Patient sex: M
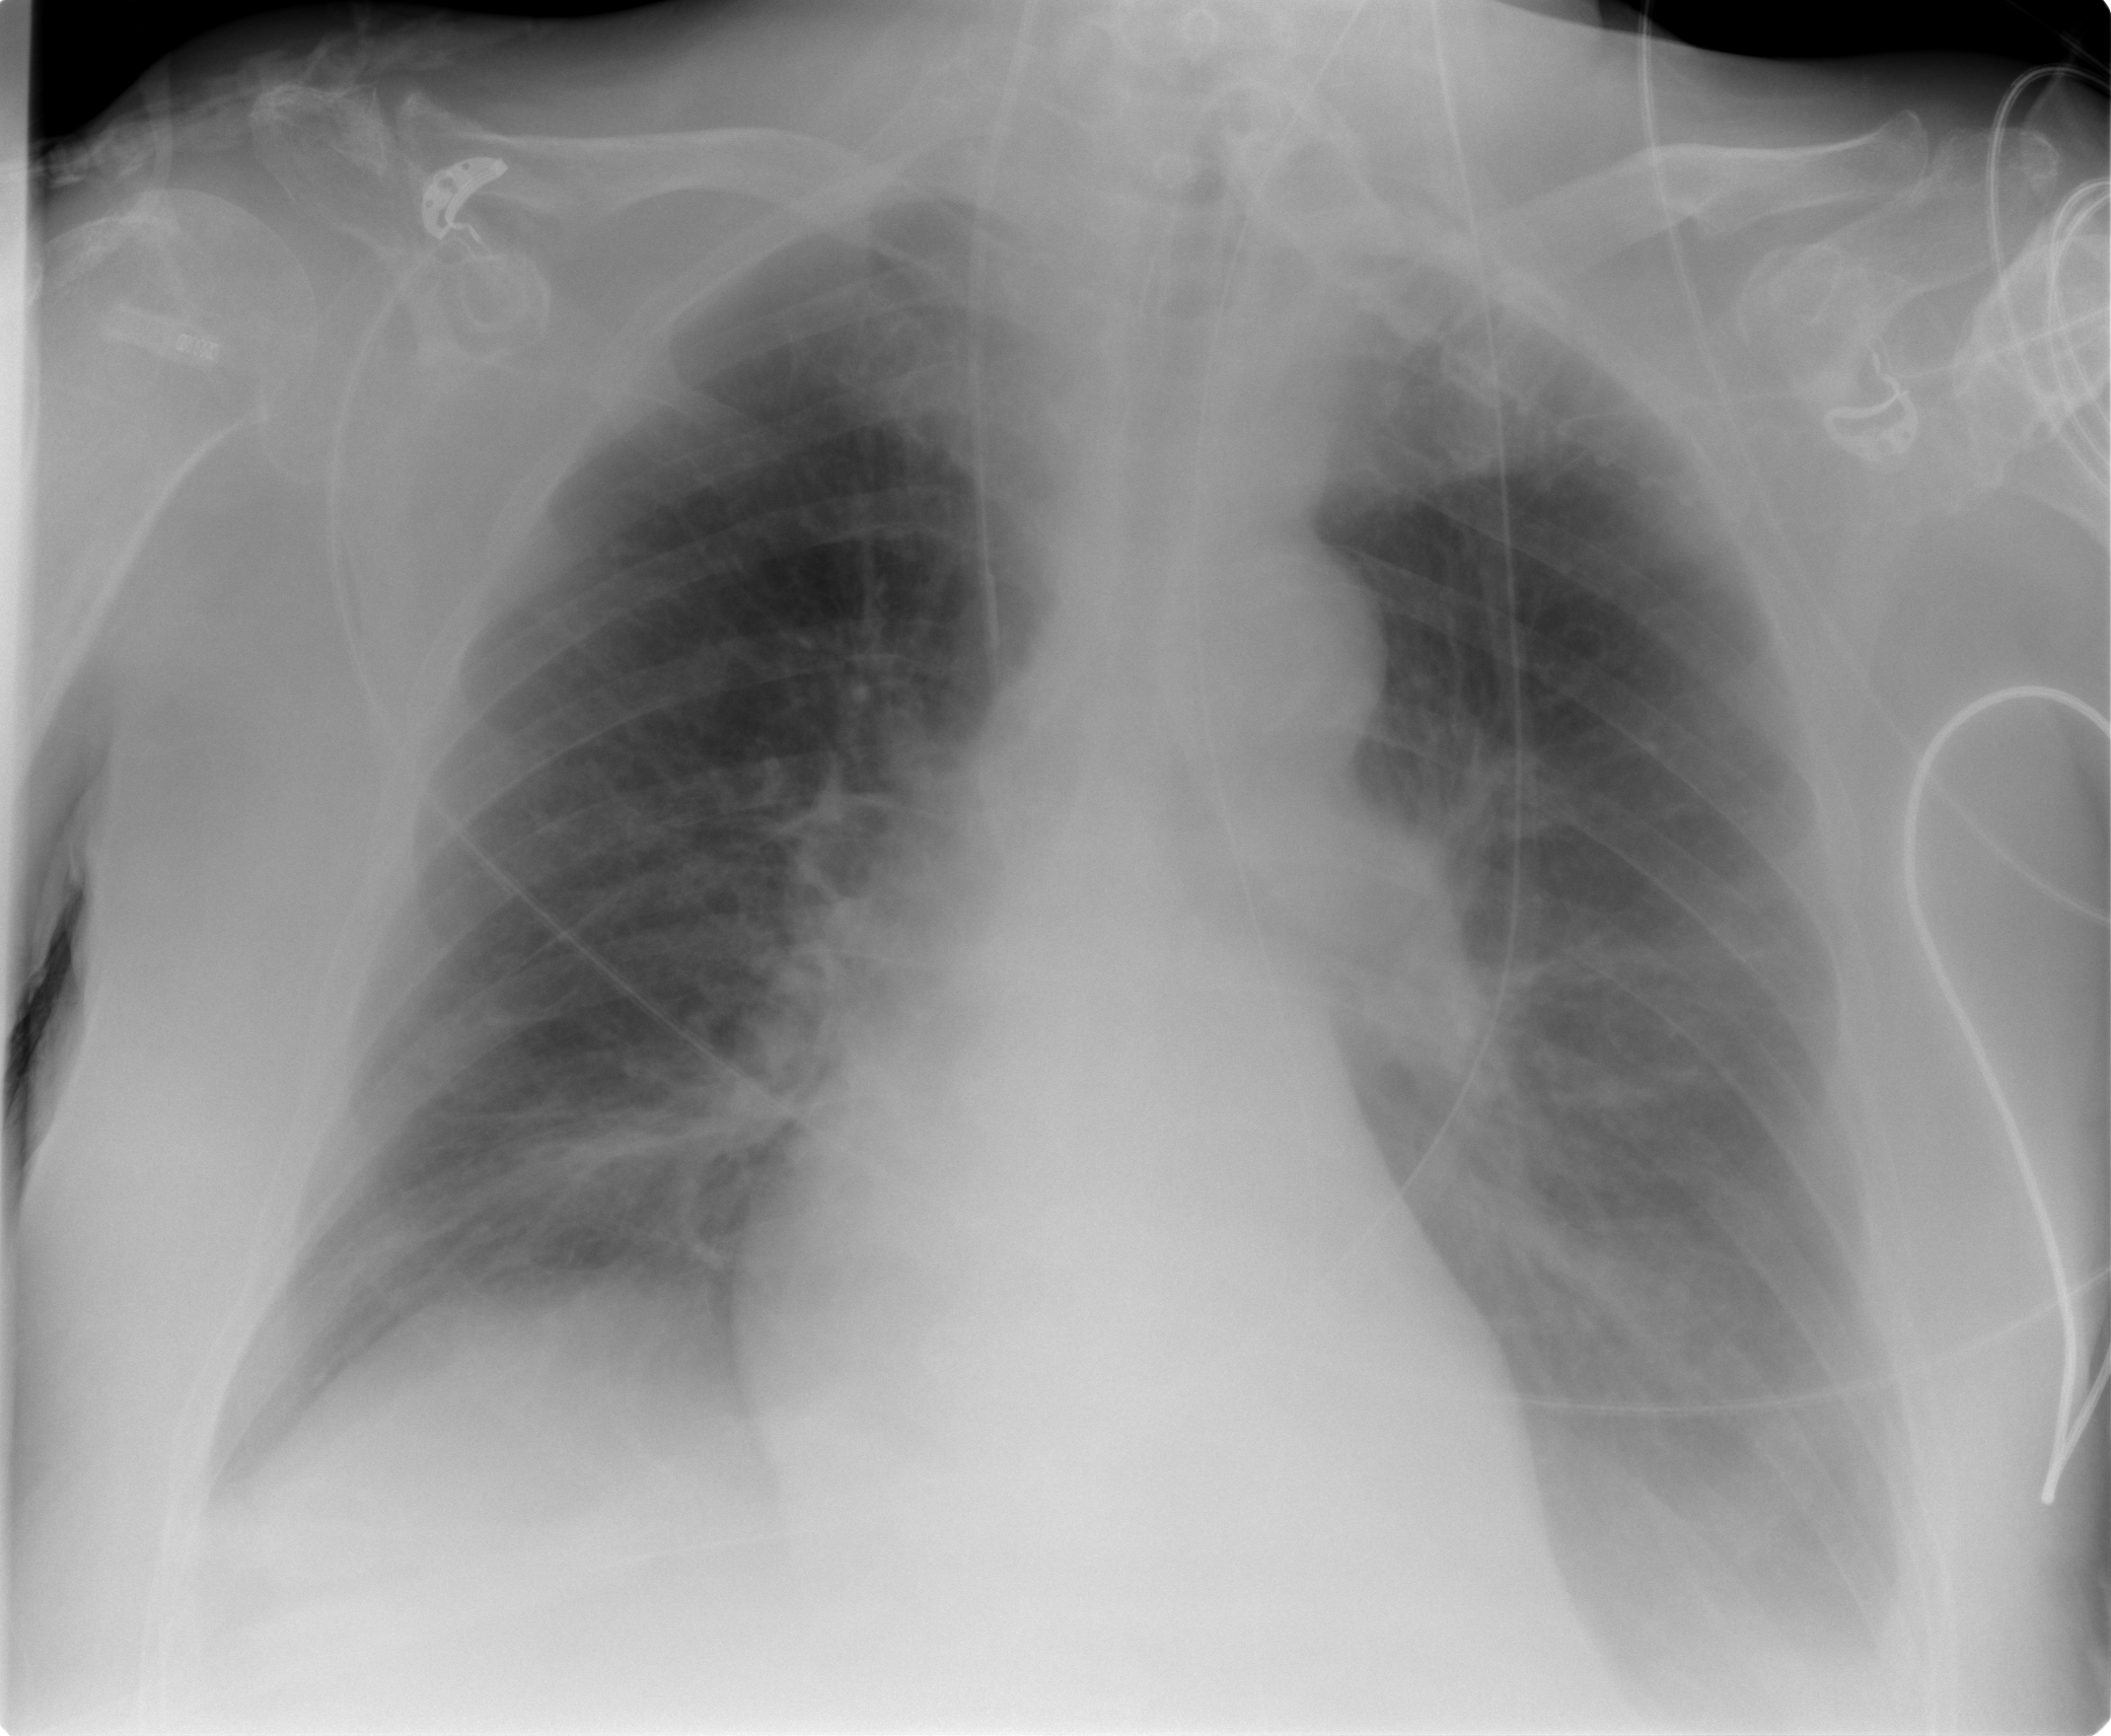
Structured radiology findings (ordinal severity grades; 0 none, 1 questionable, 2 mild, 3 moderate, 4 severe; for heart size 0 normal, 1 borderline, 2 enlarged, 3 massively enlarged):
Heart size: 0
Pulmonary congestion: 0
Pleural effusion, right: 1
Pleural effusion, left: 2
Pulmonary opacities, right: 2
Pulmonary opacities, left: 0
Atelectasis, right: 2
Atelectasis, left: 2